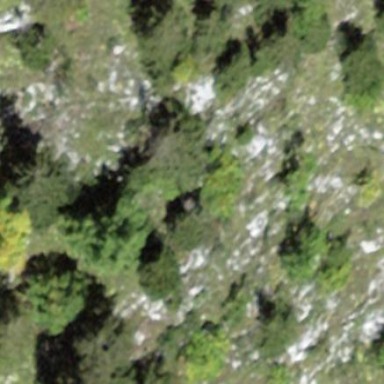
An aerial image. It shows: Area covered in scrub vegetation.